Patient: sex M, age 36
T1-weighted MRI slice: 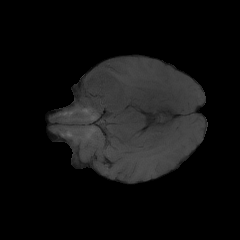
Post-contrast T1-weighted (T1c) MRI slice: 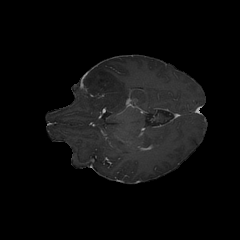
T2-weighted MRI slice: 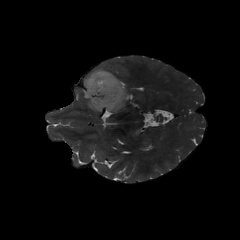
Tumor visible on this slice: yes
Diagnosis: Glioblastoma, IDH-wildtype
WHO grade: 4